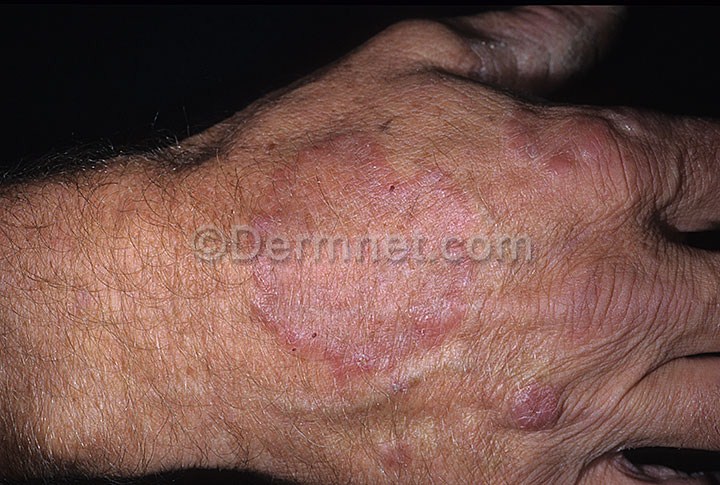
Disease: Tinea Ringworm Candidiasis and other Fungal Infections